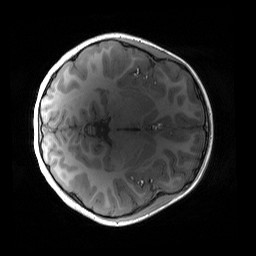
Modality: T1w
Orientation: axial
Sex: female
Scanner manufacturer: siemens
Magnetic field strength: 3 T
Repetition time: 1.9 s
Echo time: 0.00243 s